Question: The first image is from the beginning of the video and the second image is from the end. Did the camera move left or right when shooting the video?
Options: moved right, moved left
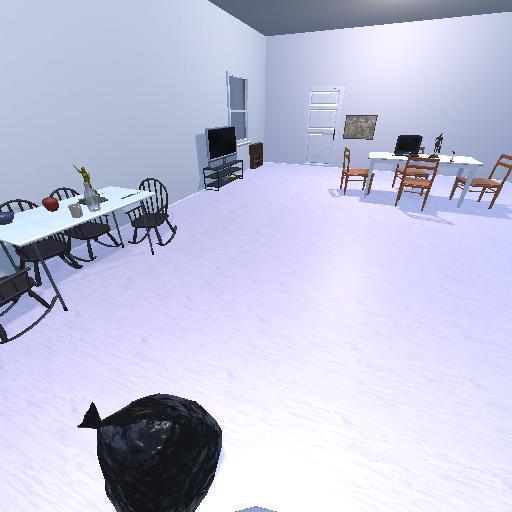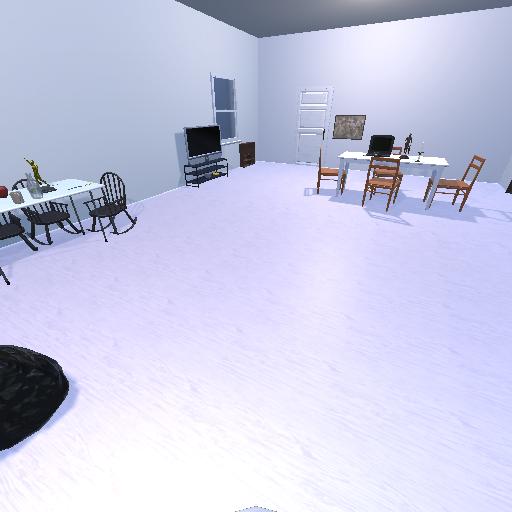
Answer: moved right